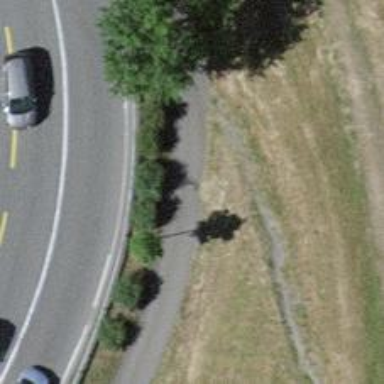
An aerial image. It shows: Sidewalk.